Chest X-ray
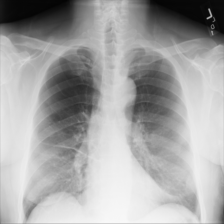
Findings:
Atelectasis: negative
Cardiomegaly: negative
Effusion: negative
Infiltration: negative
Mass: negative
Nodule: negative
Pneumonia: negative
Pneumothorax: negative
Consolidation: negative
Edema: negative
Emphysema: negative
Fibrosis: negative
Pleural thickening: positive
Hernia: negative